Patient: sex M, age 62
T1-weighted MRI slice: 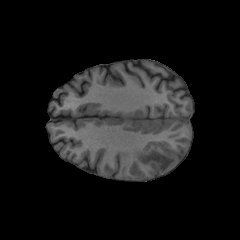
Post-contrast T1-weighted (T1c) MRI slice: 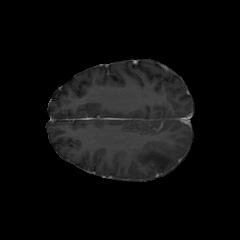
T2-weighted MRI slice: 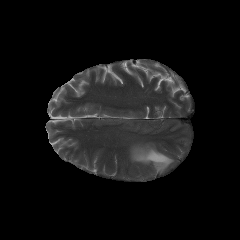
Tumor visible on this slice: yes
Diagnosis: Glioblastoma, IDH-wildtype
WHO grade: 4